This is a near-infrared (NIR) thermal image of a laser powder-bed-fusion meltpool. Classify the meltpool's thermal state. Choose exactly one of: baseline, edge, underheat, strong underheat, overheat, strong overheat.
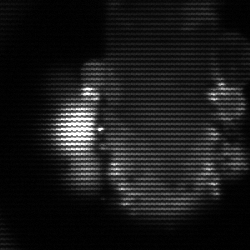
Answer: strong underheat